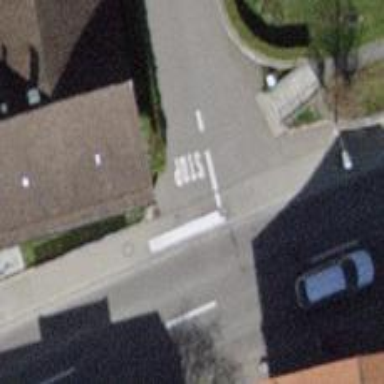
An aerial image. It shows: Road with stop sign.